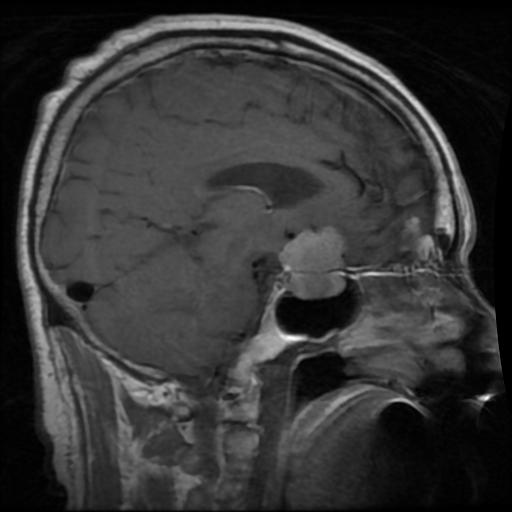
Label: pituitary